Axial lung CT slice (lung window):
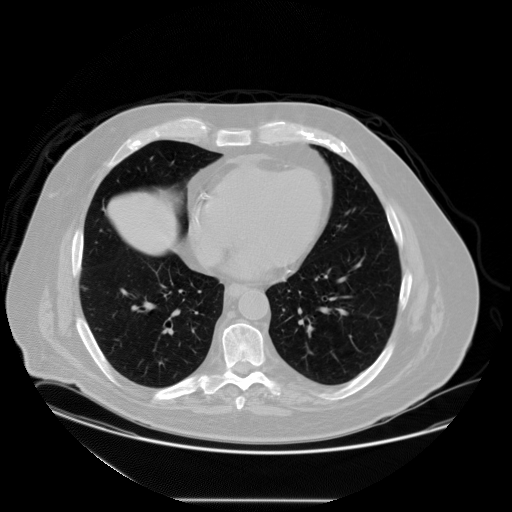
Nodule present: no